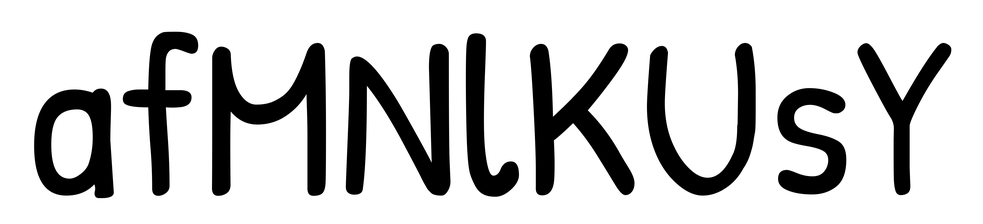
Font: PatrickHand-Regular